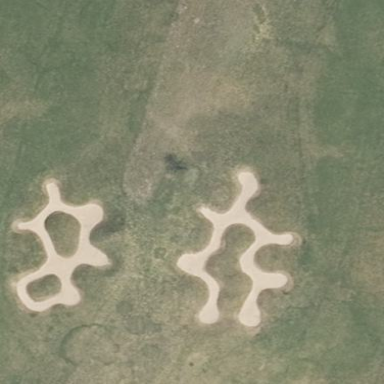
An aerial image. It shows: Sandy area is golf bunker.